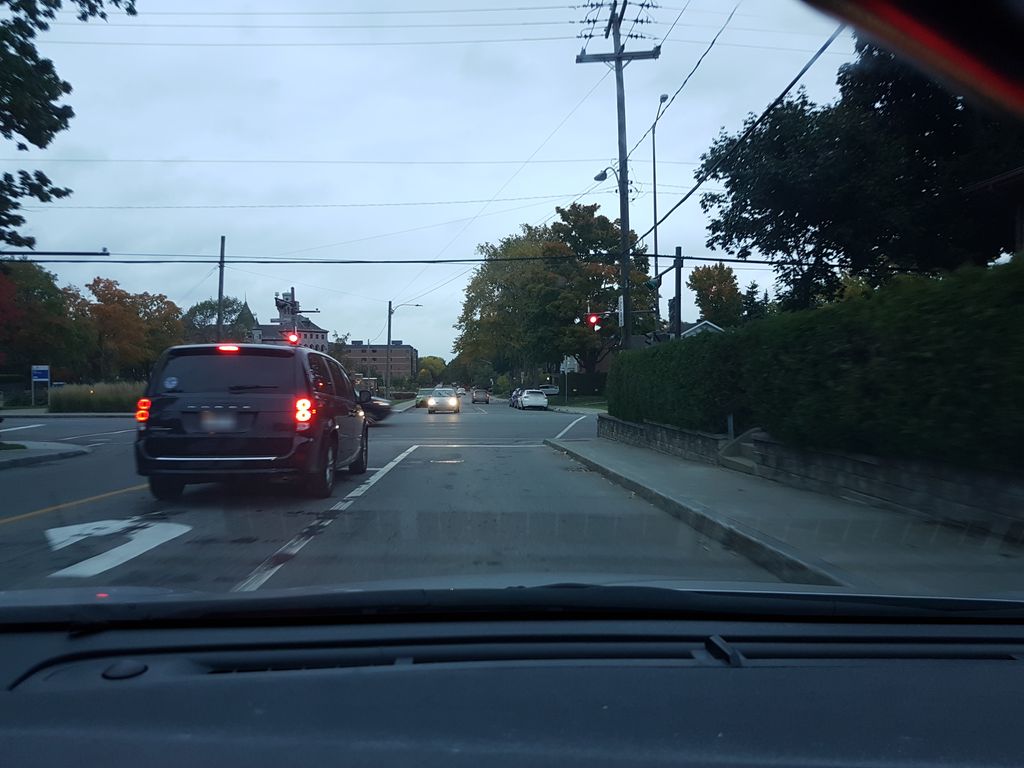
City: quebec_city